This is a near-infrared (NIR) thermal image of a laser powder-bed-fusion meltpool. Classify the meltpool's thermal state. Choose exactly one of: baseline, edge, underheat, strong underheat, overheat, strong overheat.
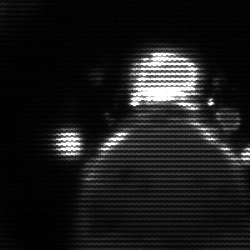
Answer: edge